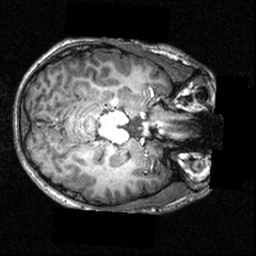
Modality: T1w
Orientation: axial
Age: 12
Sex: male
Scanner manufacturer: siemens
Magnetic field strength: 3.951 T
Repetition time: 1.5 s
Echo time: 0.00335 s